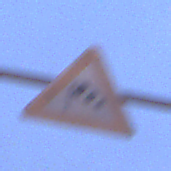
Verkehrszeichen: SeitenwindVonLinks
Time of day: Night
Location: Outdoor (Urban)
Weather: PartlyCloudy
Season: NotSpecified
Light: Artificial